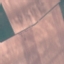
Label: AnnualCrop